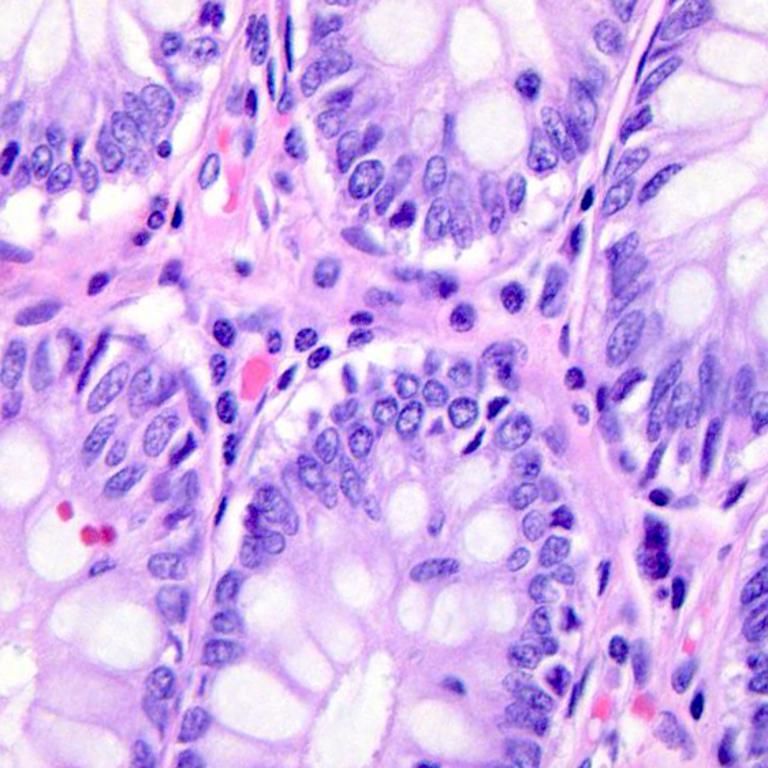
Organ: colon
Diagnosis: benign